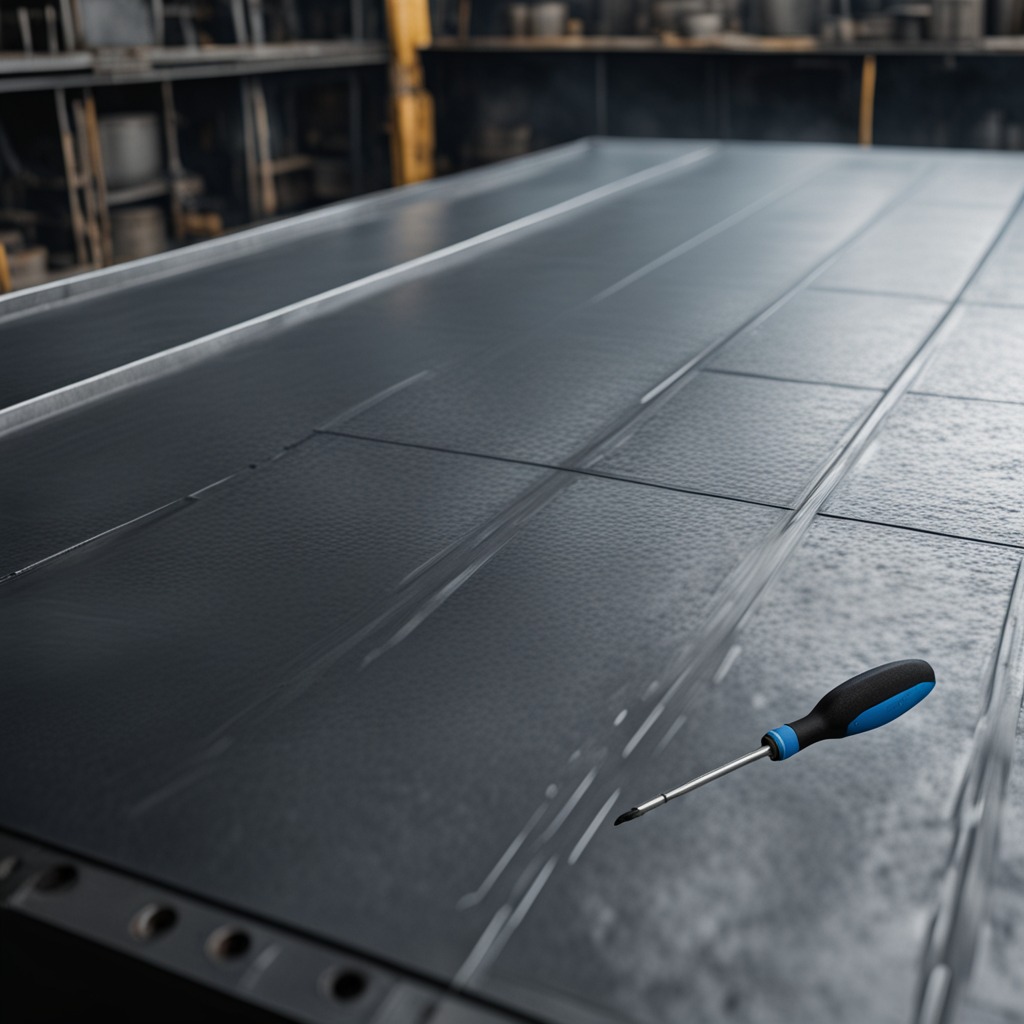
A screwdriver lies on a cold steel table in a mining workshop.